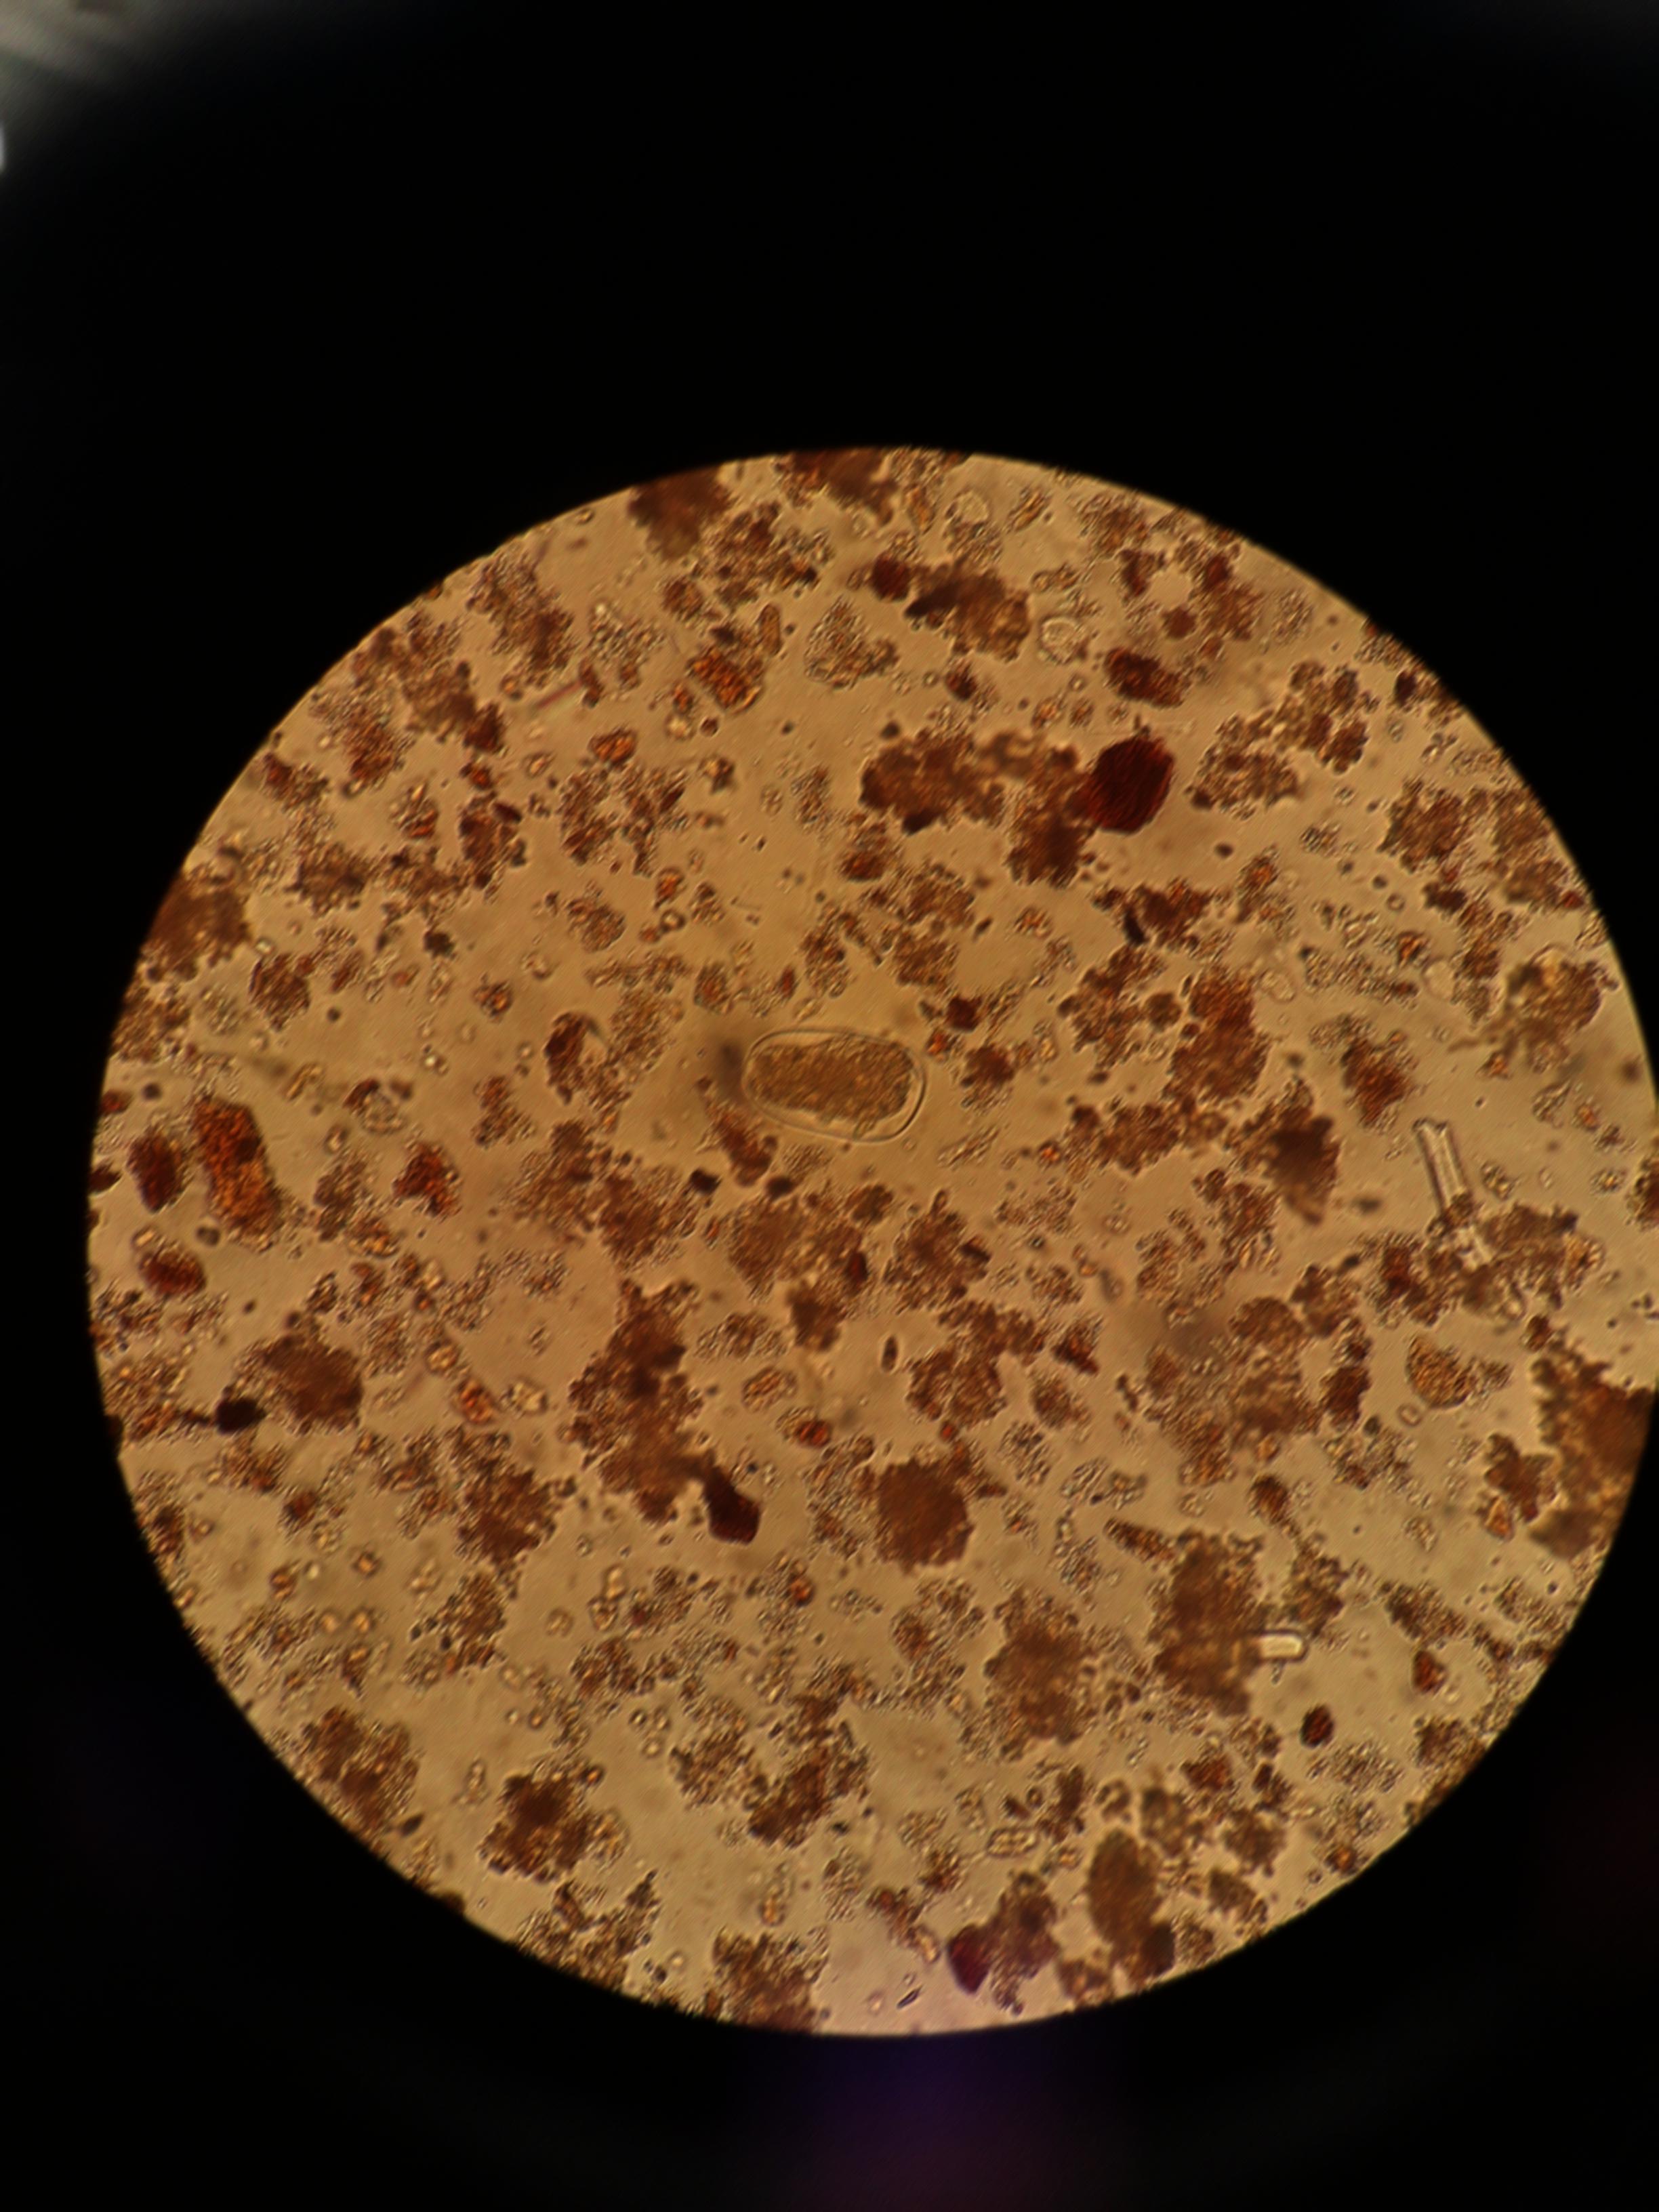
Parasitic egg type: Hookworm egg